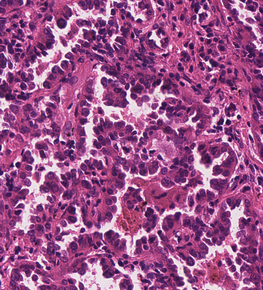
Tumor epithelial tissue: yes
Tumor-associated stroma tissue: yes
Normal tissue: no